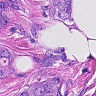
Metastatic tissue present: yes